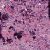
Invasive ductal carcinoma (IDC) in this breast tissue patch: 1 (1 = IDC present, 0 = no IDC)